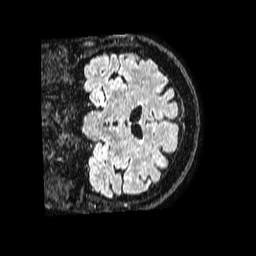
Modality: FLAIR
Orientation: coronal
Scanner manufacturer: philips
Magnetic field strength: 1.5 T
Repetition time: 4.8 s
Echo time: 0.3 s